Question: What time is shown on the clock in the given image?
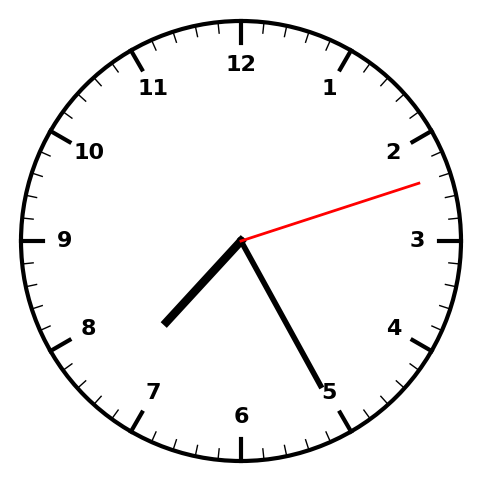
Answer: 07:25:12